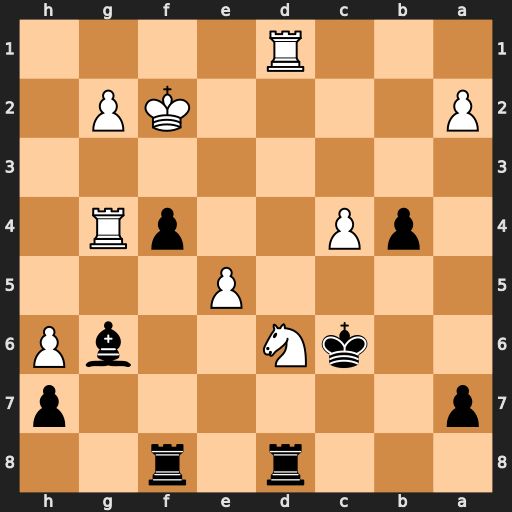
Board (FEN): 3r1r2/p6p/2kN2bP/4P3/1pP2pR1/8/P4KP1/3R4
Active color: b
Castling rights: -
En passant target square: -
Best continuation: Bh5 Rd5 Bxg4